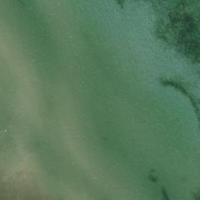
EUNIS habitat code: 14
Species observed at this site:
Certhia brachydactyla
Tachybaptus ruficollis
Corvus corone
Podiceps cristatus
Actitis hypoleucos
Fulica atra
Anas crecca
Alcedo atthis
Dendrocopos major
Chroicocephalus ridibundus
Phylloscopus collybita
Larus michahellis
Gallinula chloropus
Cygnus olor
Ardea alba
Erithacus rubecula
Tringa glareola
Pica pica
Phoenicurus ochruros
Sitta europaea
Bubulcus ibis
Acrocephalus scirpaceus
Anas acuta
Charadrius hiaticula
Cyanistes caeruleus
Alopochen aegyptiaca
Sturnus vulgaris
Anas platyrhynchos
Chloris chloris
Aythya fuligula
Passer domesticus
Fringilla coelebs
Carduelis carduelis
Turdus merula
Calidris alpina
Columba palumbus
Phalacrocorax carbo
Spatula clypeata
Mareca strepera
Parus major
Hirundo rustica
Mergus merganser
Sterna hirundo
Anser anser
Calidris pugnax
Motacilla alba
Delichon urbicum